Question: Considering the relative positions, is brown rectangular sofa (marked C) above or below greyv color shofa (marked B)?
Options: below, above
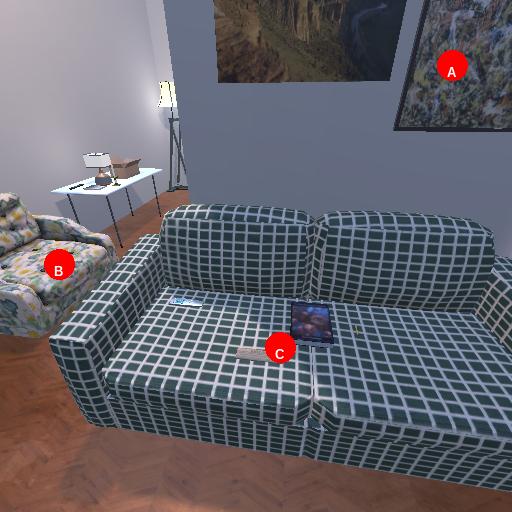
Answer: below